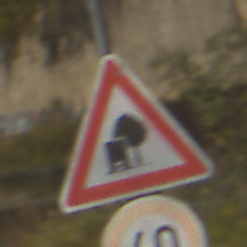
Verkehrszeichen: UnzureichendesLichtraumprofil
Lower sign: Geschwindigkeit60
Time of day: MorningAfternoon
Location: Outdoor (Suburban)
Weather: PartlyCloudy
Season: NotSpecified
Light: Natural